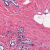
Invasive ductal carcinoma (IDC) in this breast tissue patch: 1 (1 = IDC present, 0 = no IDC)